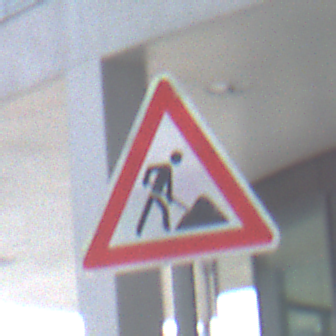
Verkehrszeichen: Arbeitsstelle
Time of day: MorningAfternoon
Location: Outdoor (Urban)
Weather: PartlyCloudy
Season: NotSpecified
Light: Natural